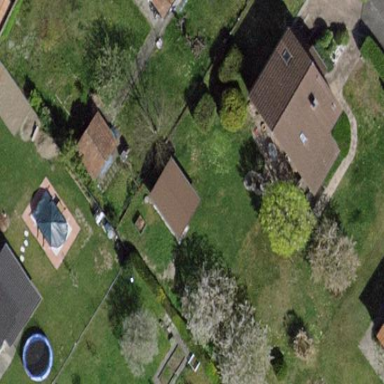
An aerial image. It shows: Garden surrounded by fence.